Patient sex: M
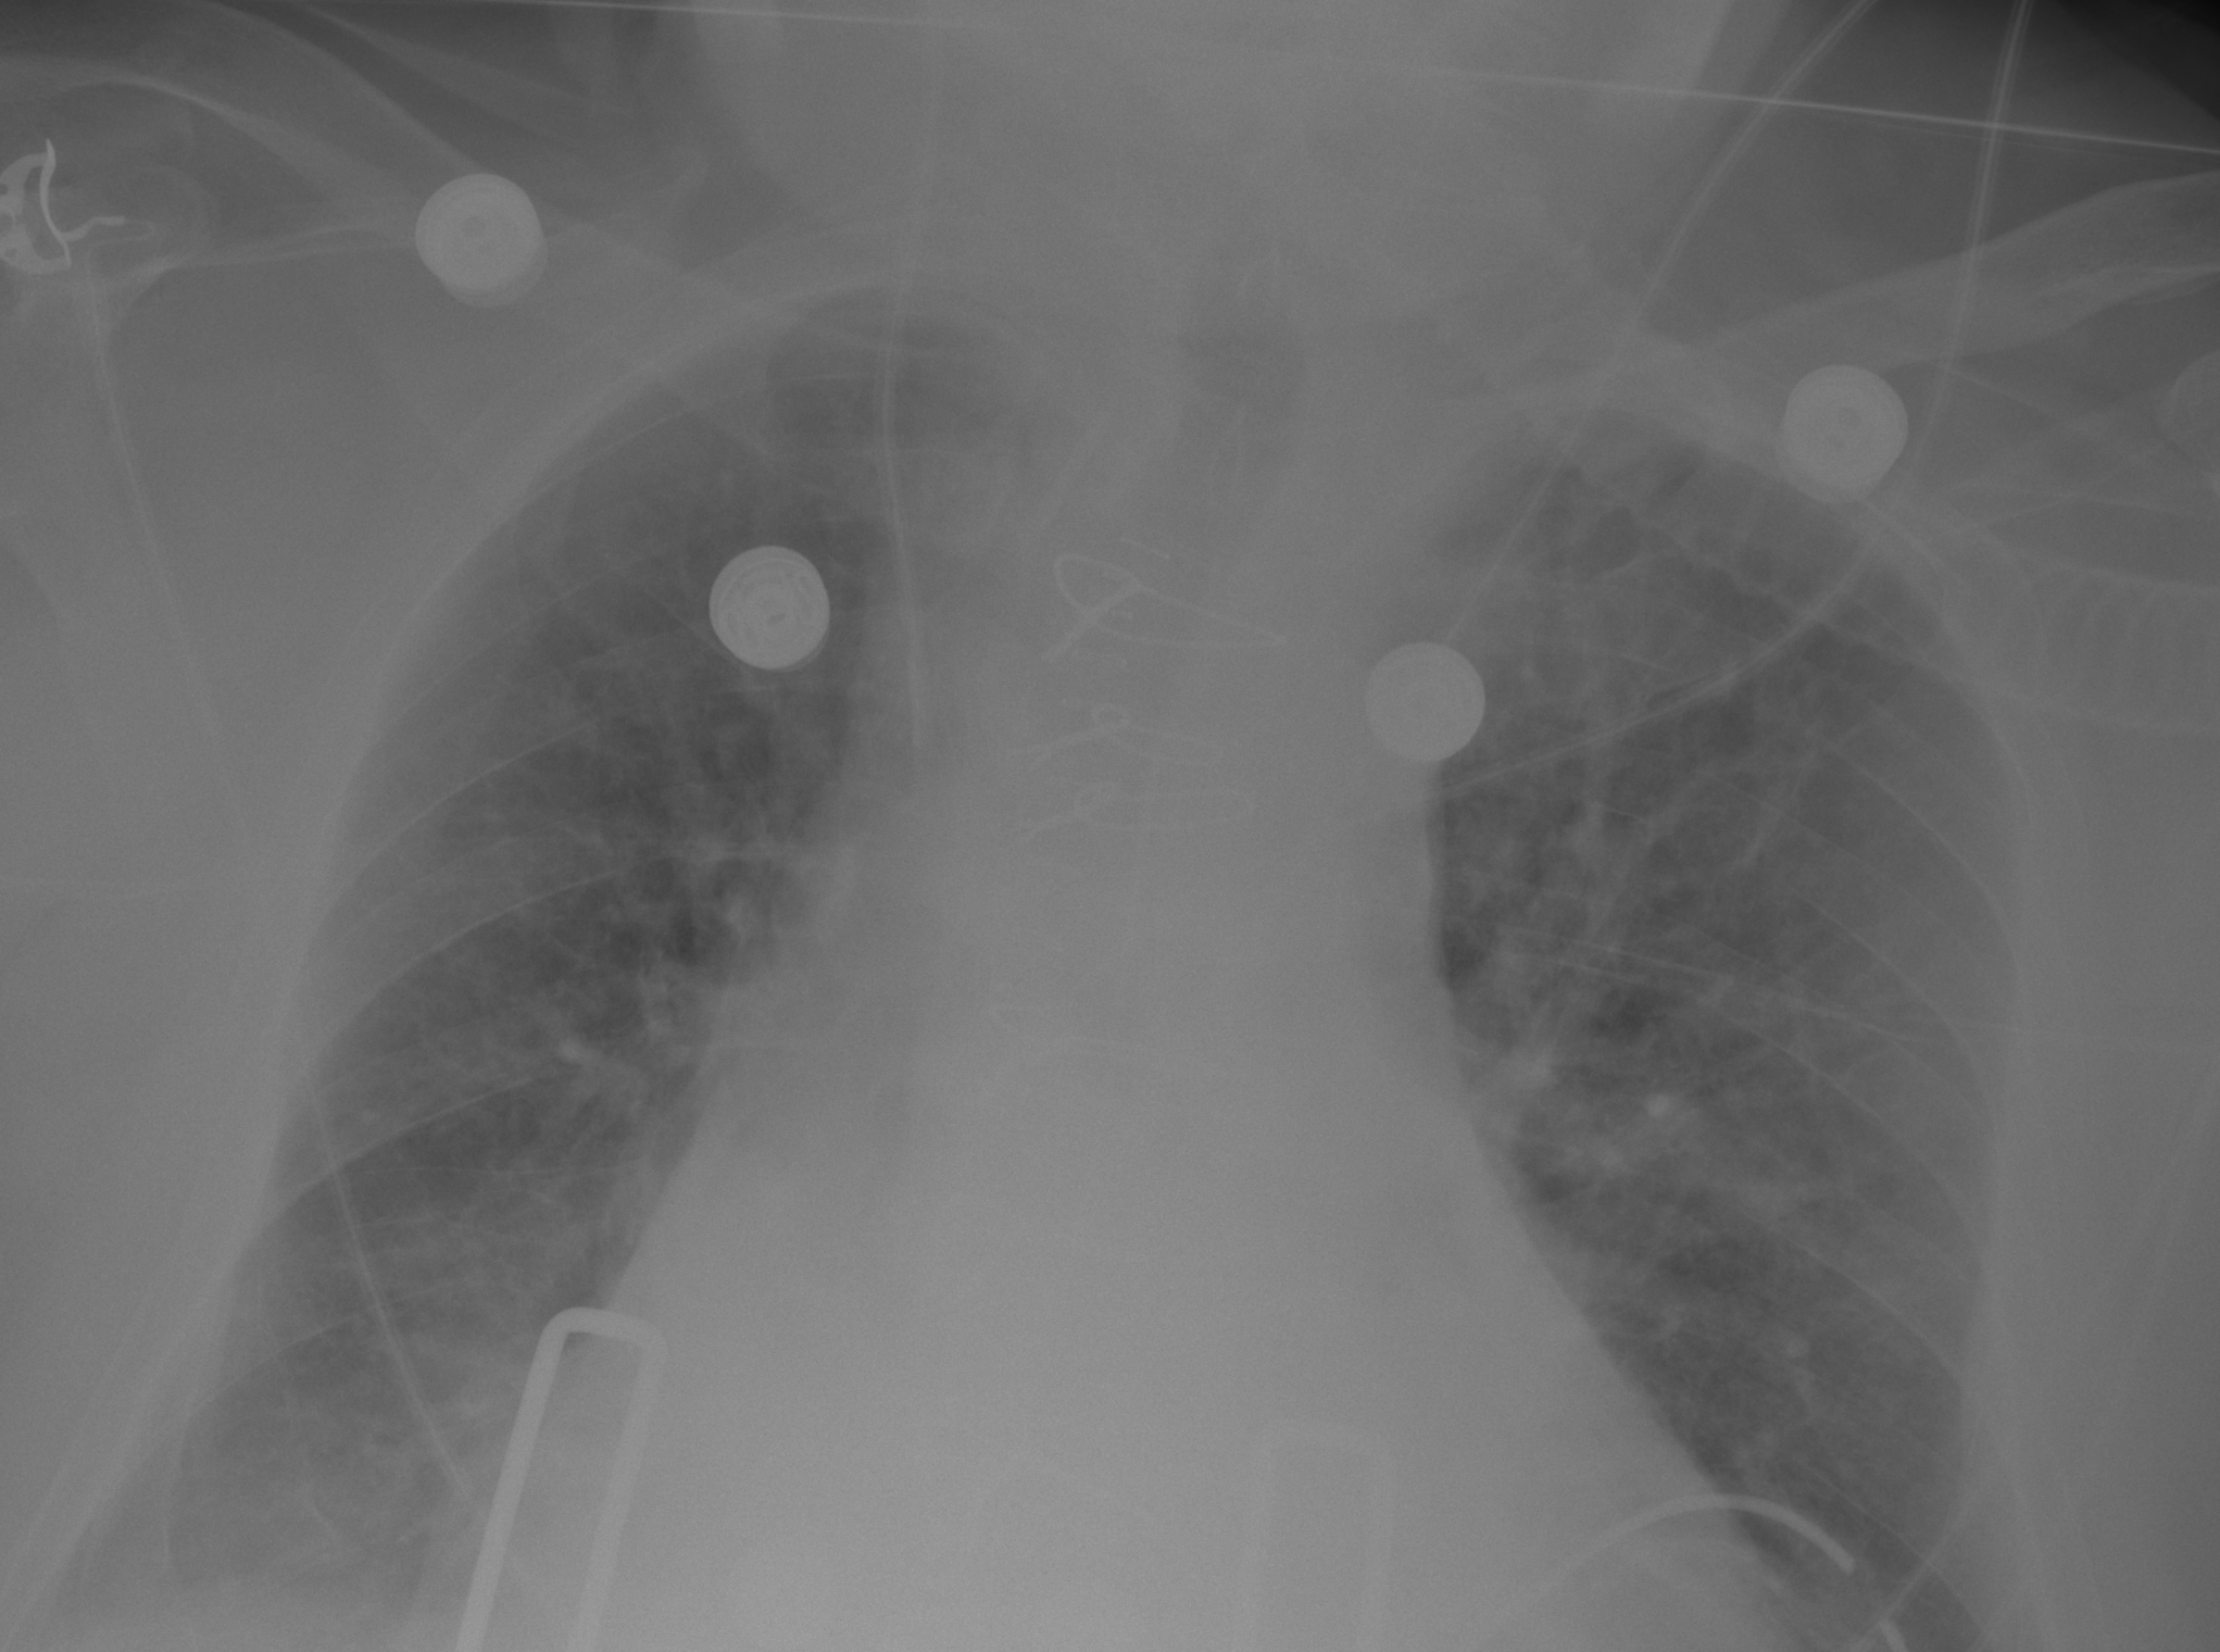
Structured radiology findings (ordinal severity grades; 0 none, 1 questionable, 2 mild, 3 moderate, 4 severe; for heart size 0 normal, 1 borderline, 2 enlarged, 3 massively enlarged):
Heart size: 2
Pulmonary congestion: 0
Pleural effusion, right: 2
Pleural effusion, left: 0
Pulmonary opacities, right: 0
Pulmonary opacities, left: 0
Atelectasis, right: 2
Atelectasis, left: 0